Interaction volume radius: 10 \u00c5
Interaction volume height: 25 \u00c5
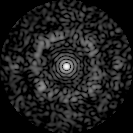
Disorder parameter: 0.7472